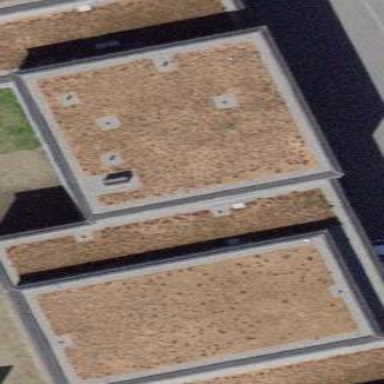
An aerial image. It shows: Building that serves as recycling center.